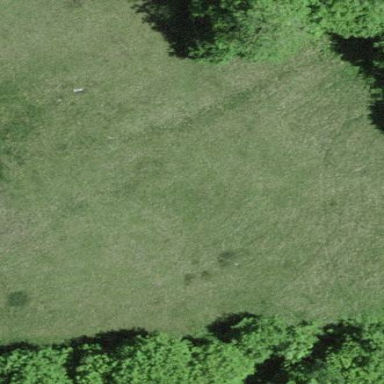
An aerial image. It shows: Beautiful meadow.